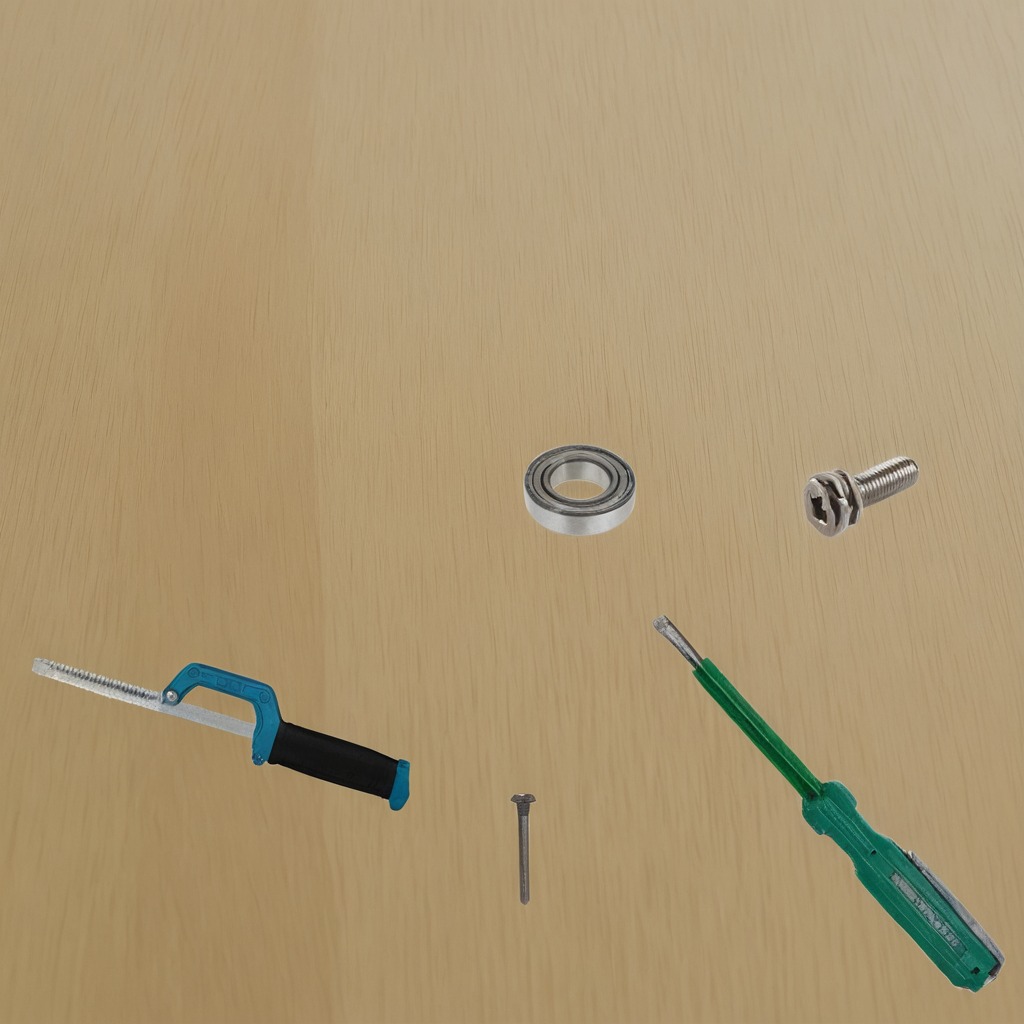
A ball bearing, a machine screw, an iron nail, a saw, and a screwdriver are lying on the plywood surface.